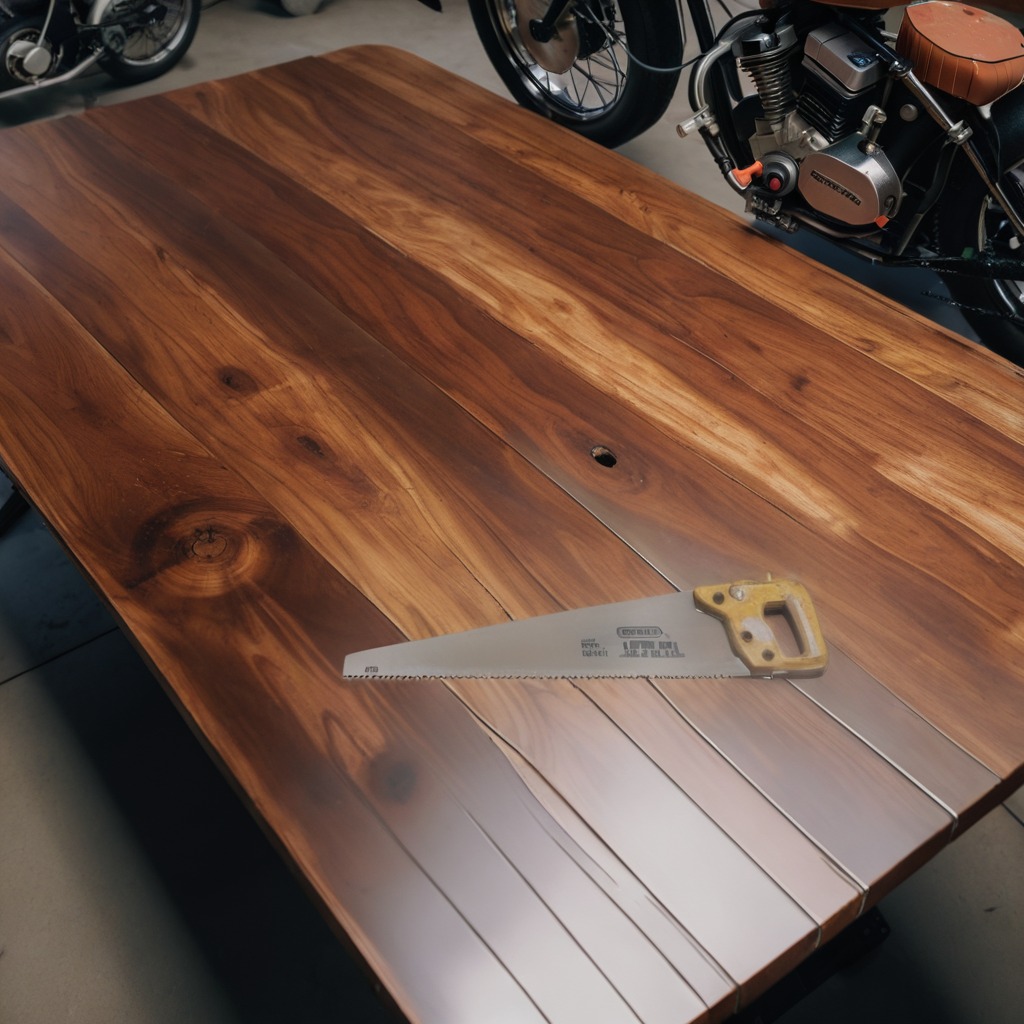
A metal saw is lying on an oil-spilled wooden table in a vintage motorcycle garage.